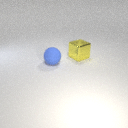
large blue rubber sphere to the left of large yellow metal cube